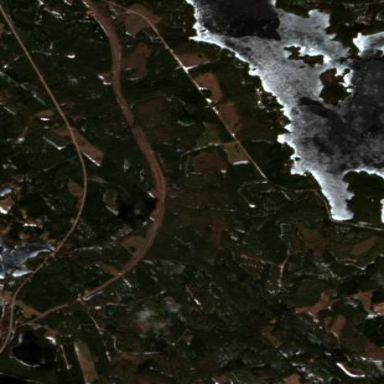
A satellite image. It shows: Bog wetland.